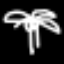
Label: palm tree